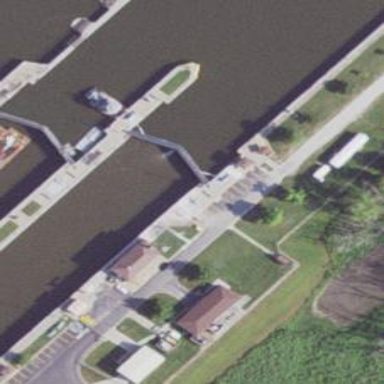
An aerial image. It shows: Footway road leading to lock gate on waterway.